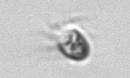
Label: Balanion